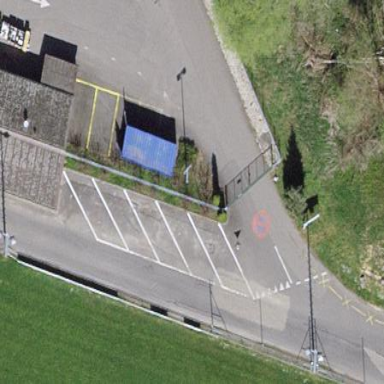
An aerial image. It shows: Public parking space.